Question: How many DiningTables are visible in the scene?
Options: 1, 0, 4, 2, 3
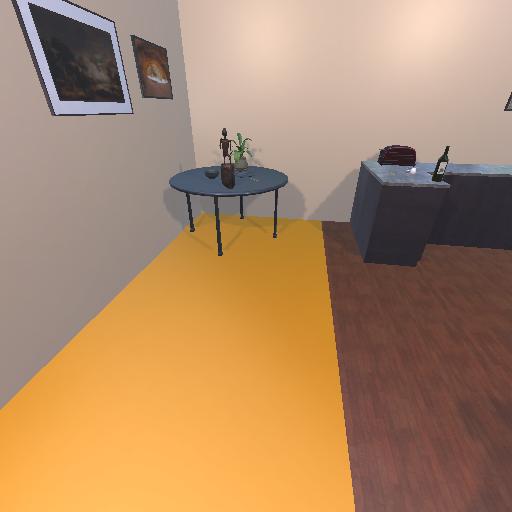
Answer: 1